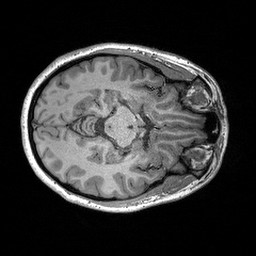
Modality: T1w
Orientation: axial
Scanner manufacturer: siemens
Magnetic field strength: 3 T
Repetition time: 2.3 s
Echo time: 0.00298 s